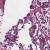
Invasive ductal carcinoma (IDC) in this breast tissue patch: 0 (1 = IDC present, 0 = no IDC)